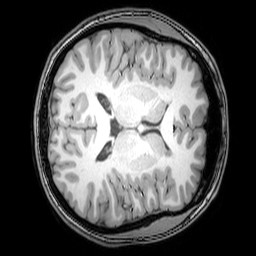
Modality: T1w
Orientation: axial
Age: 20
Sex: female
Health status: healthy
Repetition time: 0.081 s
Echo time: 0.037 s